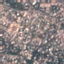
Label: Residential